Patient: sex M, age 64
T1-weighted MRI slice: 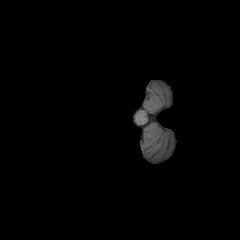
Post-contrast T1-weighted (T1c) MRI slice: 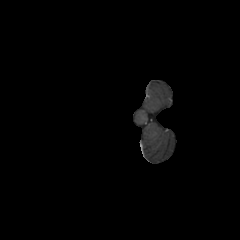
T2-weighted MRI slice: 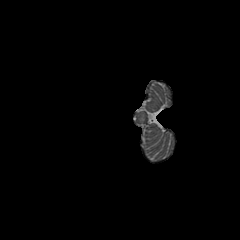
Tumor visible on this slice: no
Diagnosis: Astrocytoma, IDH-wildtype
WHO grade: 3